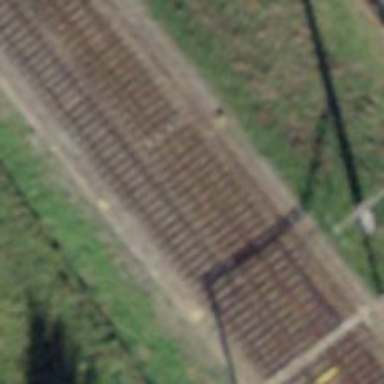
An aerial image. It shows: Railway siding with one electrified track and contact line for powering the train.